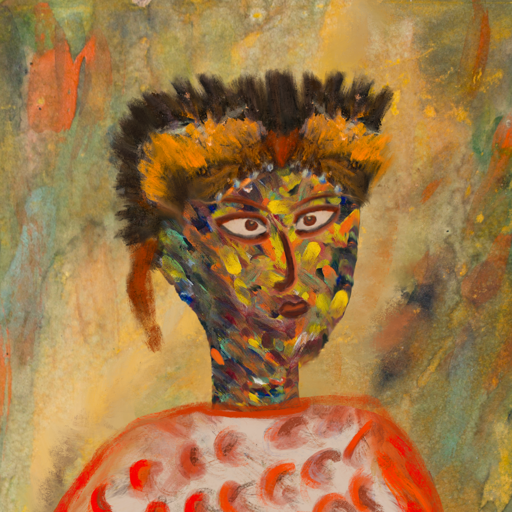
Background: Comrade, Head And Neck Side: An_Impression, Face Side: Roy_Bahadur, Bust: Rupkatha, Hair Side: Blank, Head Accessory: Gypsy_Queen, Second Necklace: Blank, Necklace: Blank, Baby: Blank